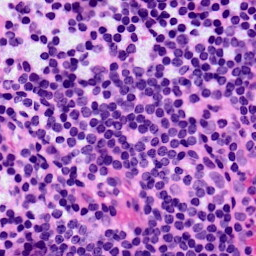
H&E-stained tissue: LymphNode